Question: Am not sure which formula fits on below scenerio if I try vlookup and if formula does not possible. It is really little bit tricky and difficult
Let me explain in short
'''
Name Amounts comments
A O FOUND DATA MISSING
A not zero FOUND DATA RECEIVED
B amounts Found data in dept
'''
in above table amount field will change as per expenses . Could you please anyone help me to get the results
Rule is fixed only "A" name difficult here because if amount is 0 then different comment and Amount if there any values then different comment
Could you please help on above problem.

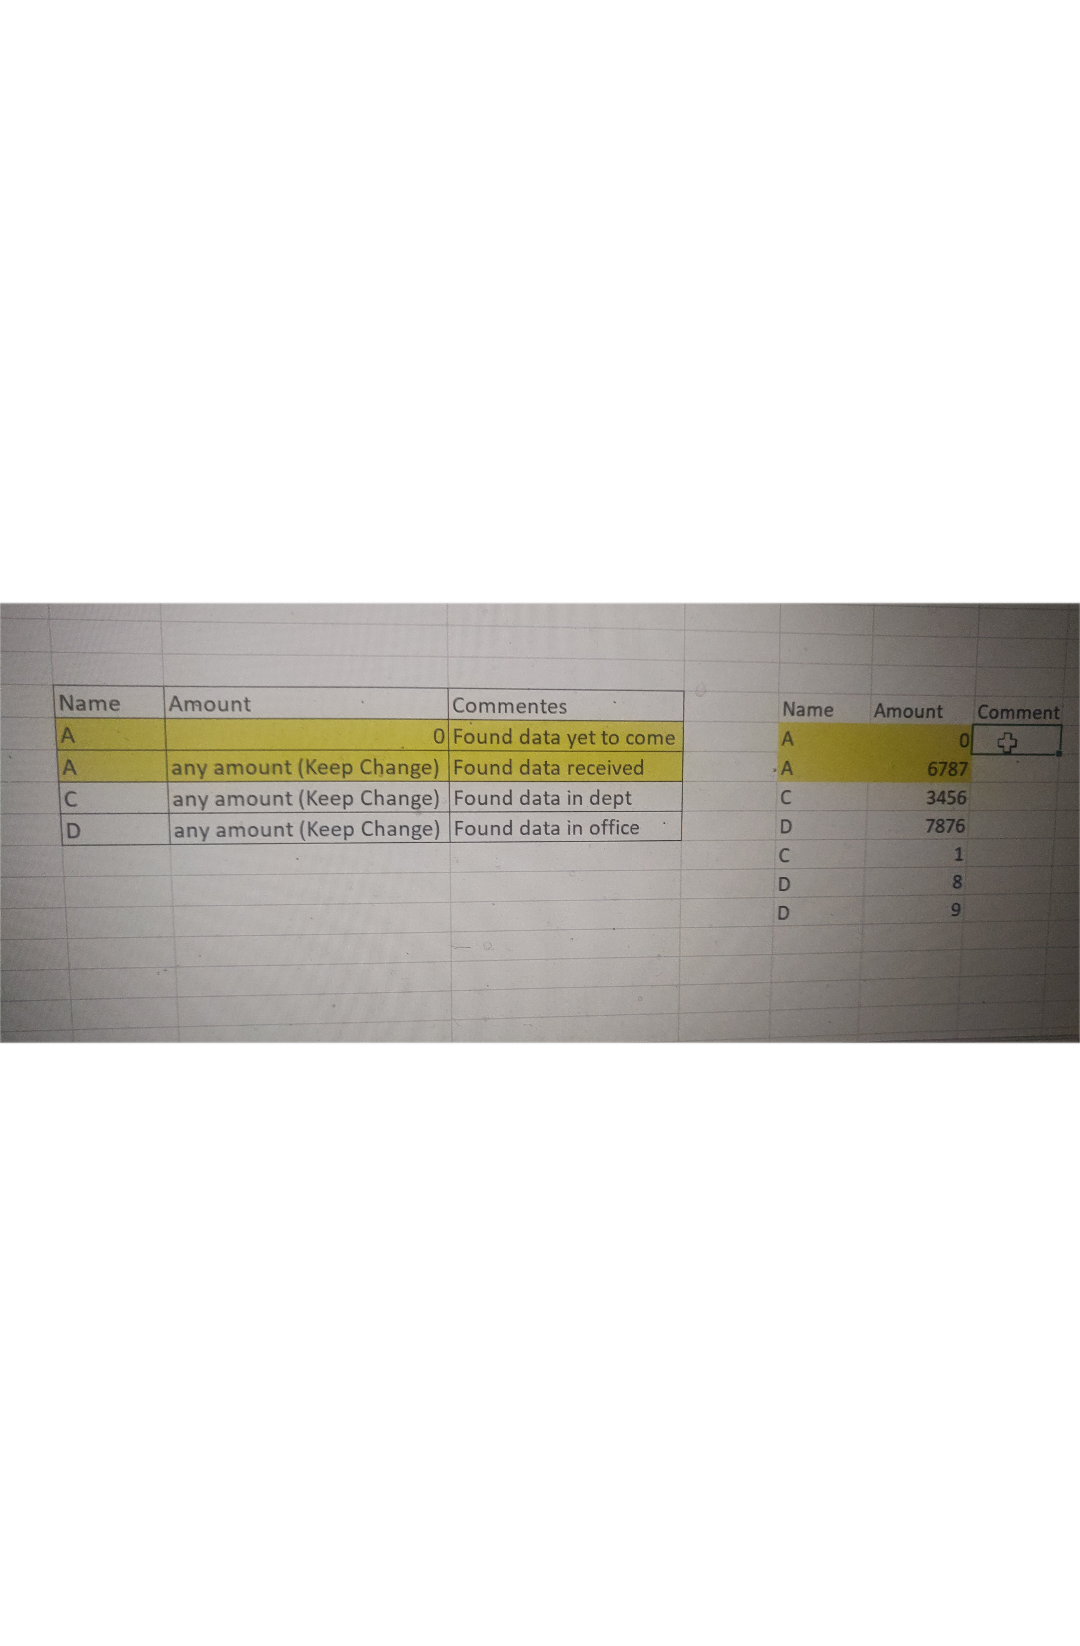
Answer: If I understand correctly, you want a formula in the 's column that shows the of the , if the given and criteria is met.
The following solution can do it as long as:
- -
<URL>
In cell , I used the following formula, which can be copied down.
'''
=INDEX($C$2:$C$5,MATCH(F2,OFFSET($A$1,MATCH(E2,$A$2:$A$5,0),1,COUNTIFS($A$2:$A$5,E2),1),1)+MATCH(E2,$A$2:$A$5,0)-1)
'''
Let me know, if you need an in-depth explanation.
: You can put in any number in column "B". The formula looks for a number that is smaller than the one in column "F". If I would change the amount in to 10, the cells and will show . Thus you should define a comment for each and the amount of to avoid that or wrap the formula in an 'IFNA' statement.